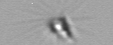
Label: Calciopappus